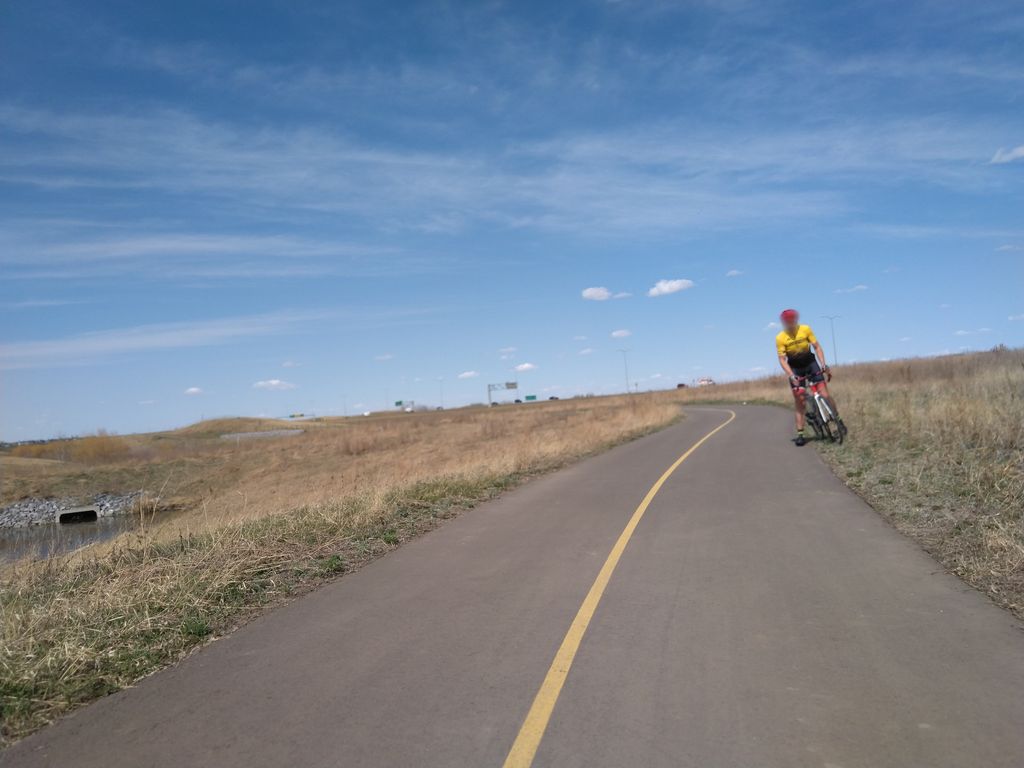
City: calgary